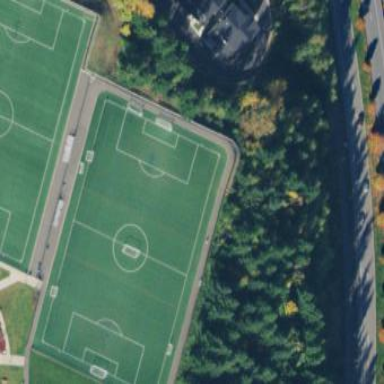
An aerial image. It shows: Soccer pitch for leisureland activities.